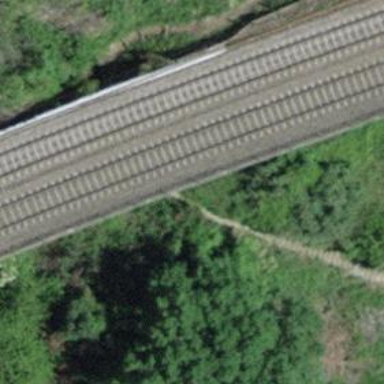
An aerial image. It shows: Path through tunnel.